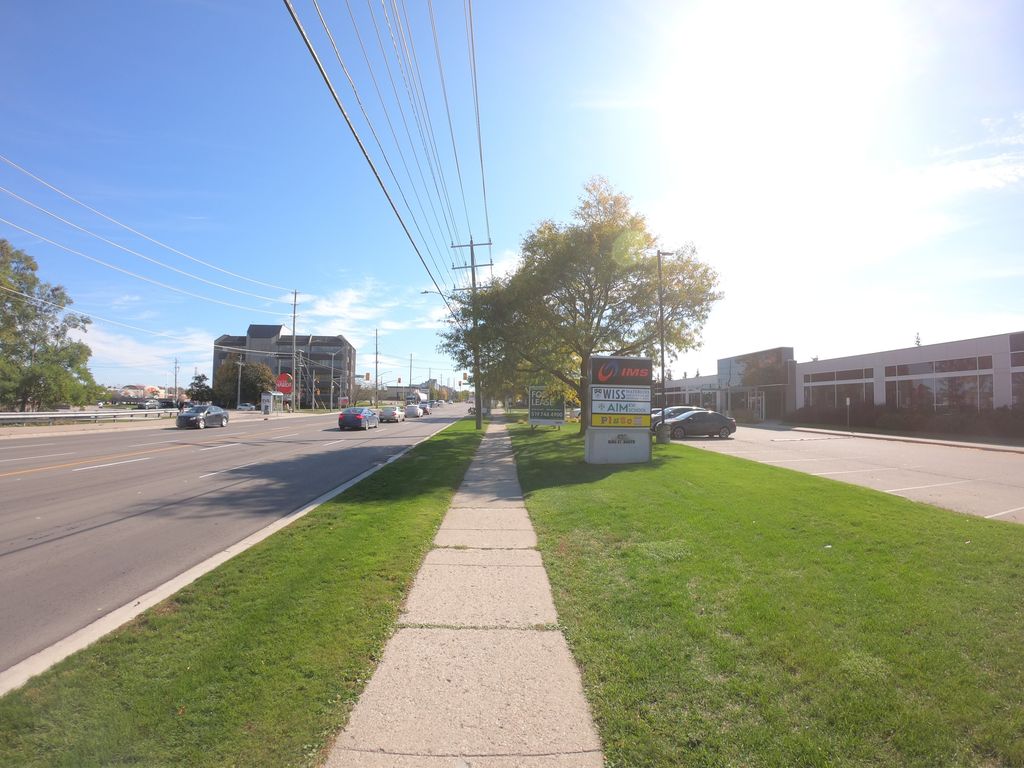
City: kitchener-waterloo